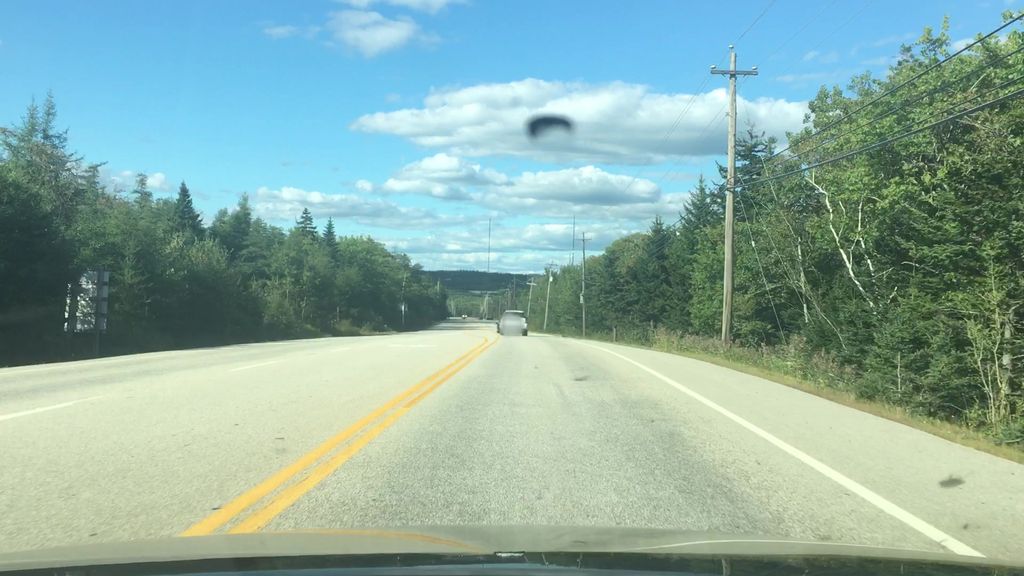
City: halifax